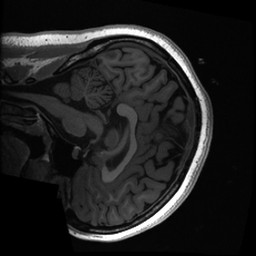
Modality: T1w
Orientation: sagittal
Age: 18
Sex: female